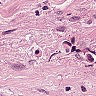
Metastatic tissue present: yes